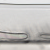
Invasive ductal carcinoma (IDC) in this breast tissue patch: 0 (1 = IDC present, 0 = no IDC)